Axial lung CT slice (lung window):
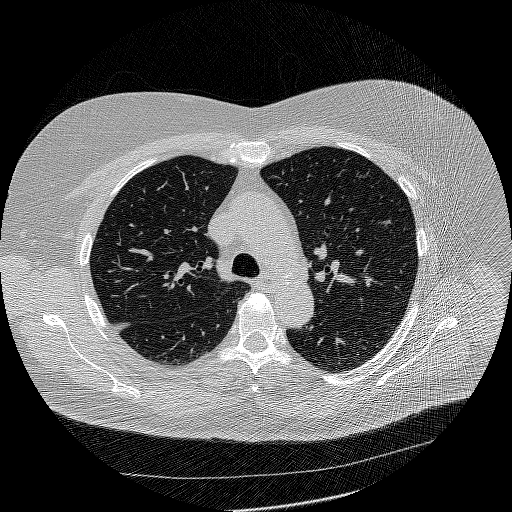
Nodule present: no